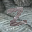
Label: 2